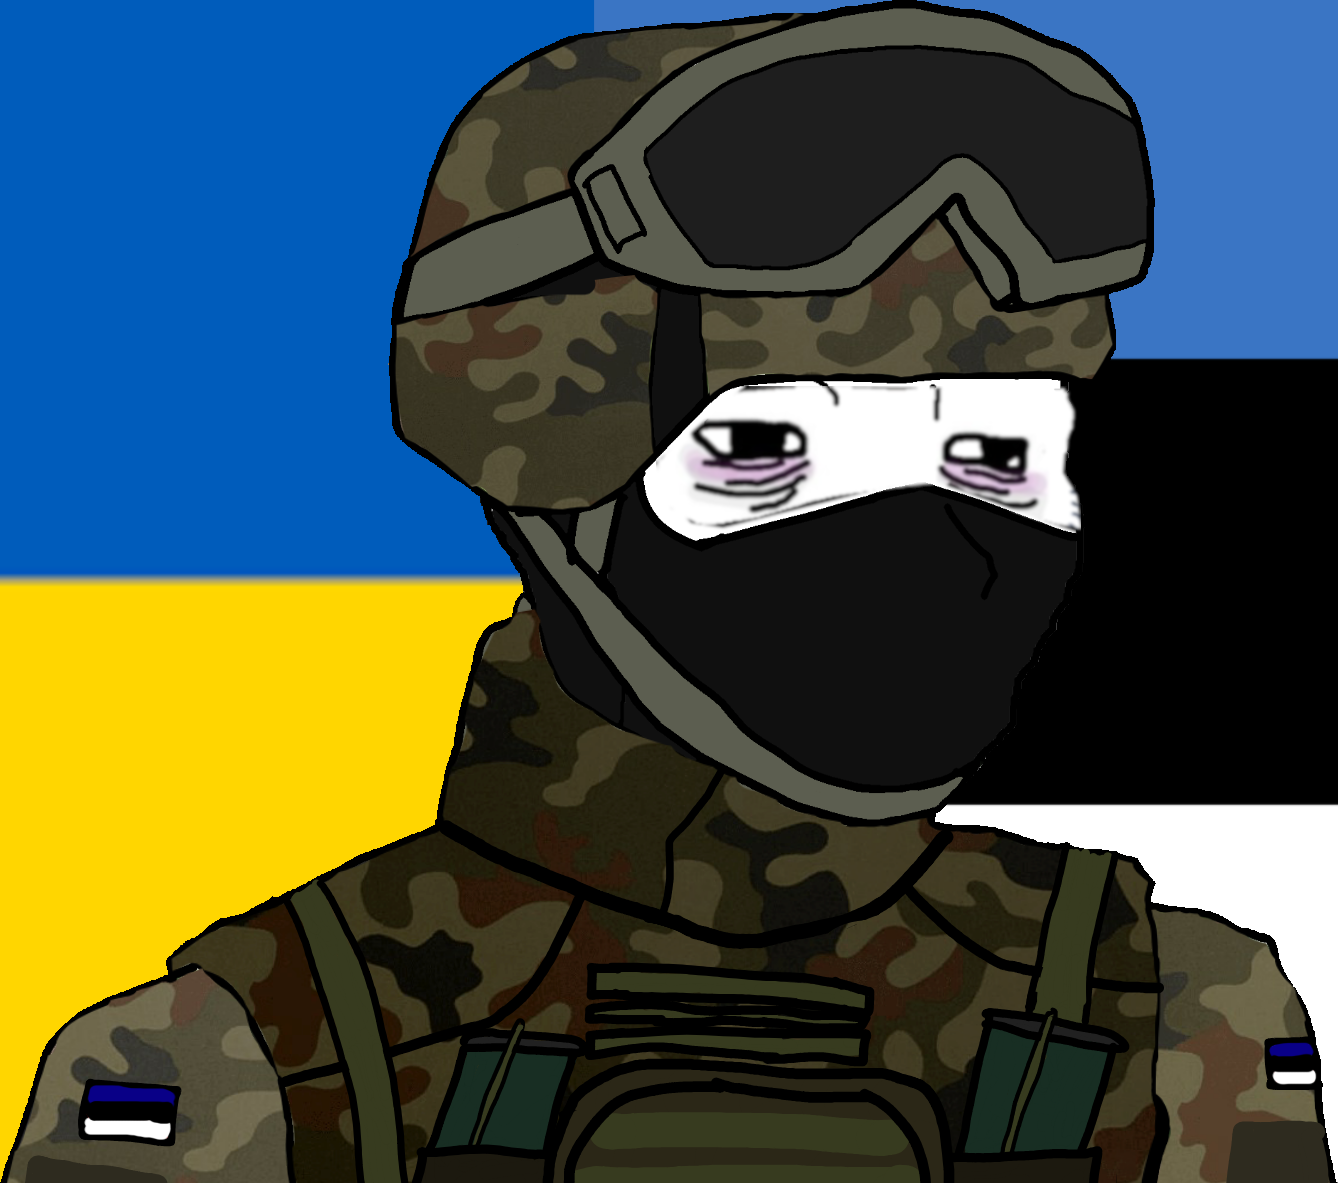
Label: 5_Wojak_with_Background